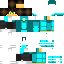
A female human skin with pale skin, wearing brown long hair dressed in a blue hoodie and black pants, featuring a closed mouth.